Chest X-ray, AP view. Patient: 65 years old, sex M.
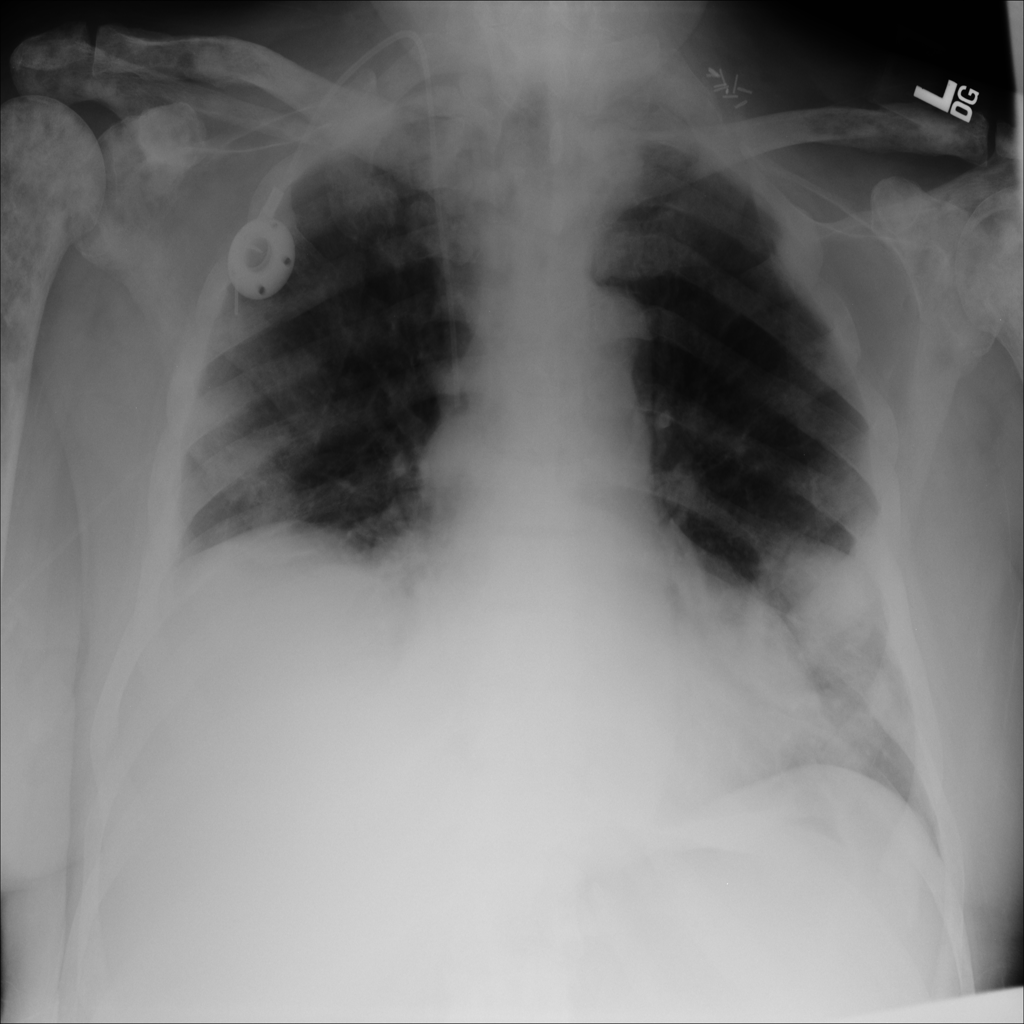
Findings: Infiltration, Mass